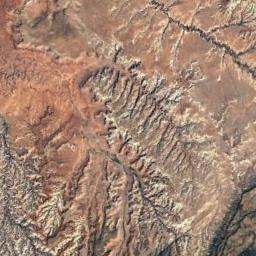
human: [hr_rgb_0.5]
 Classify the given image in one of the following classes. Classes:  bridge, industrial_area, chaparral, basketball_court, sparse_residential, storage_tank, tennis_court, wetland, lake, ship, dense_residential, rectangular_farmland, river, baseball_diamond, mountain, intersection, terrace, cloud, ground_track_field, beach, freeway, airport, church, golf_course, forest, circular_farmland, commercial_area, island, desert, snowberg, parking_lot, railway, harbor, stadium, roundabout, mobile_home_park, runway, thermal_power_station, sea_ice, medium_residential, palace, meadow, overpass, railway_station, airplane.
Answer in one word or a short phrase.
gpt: mountain